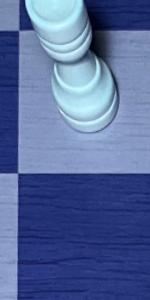
Label: Empty